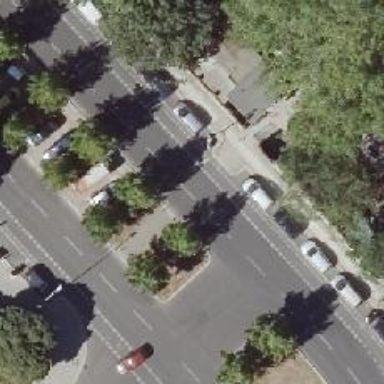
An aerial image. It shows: Unmarked crossing with kerb extension on the right side.